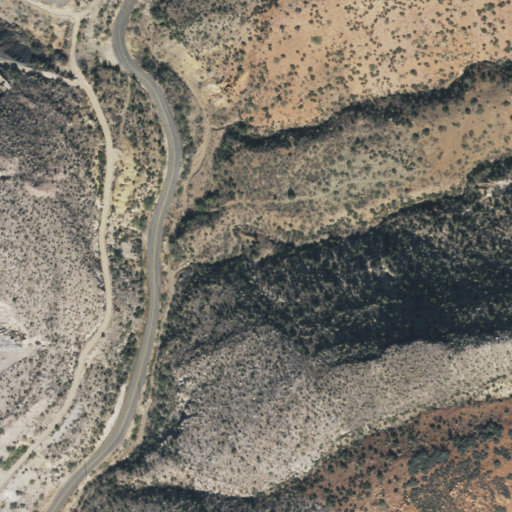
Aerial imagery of valley in Arizona named Dime Gulch containing shrub, open development, grassland, and low intensity development